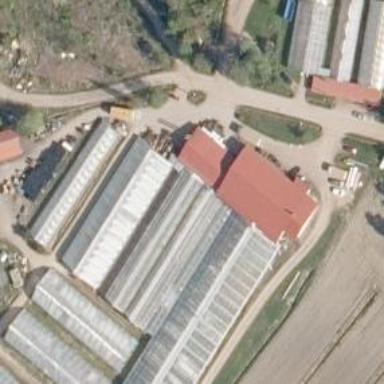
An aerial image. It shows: Greenhouse.